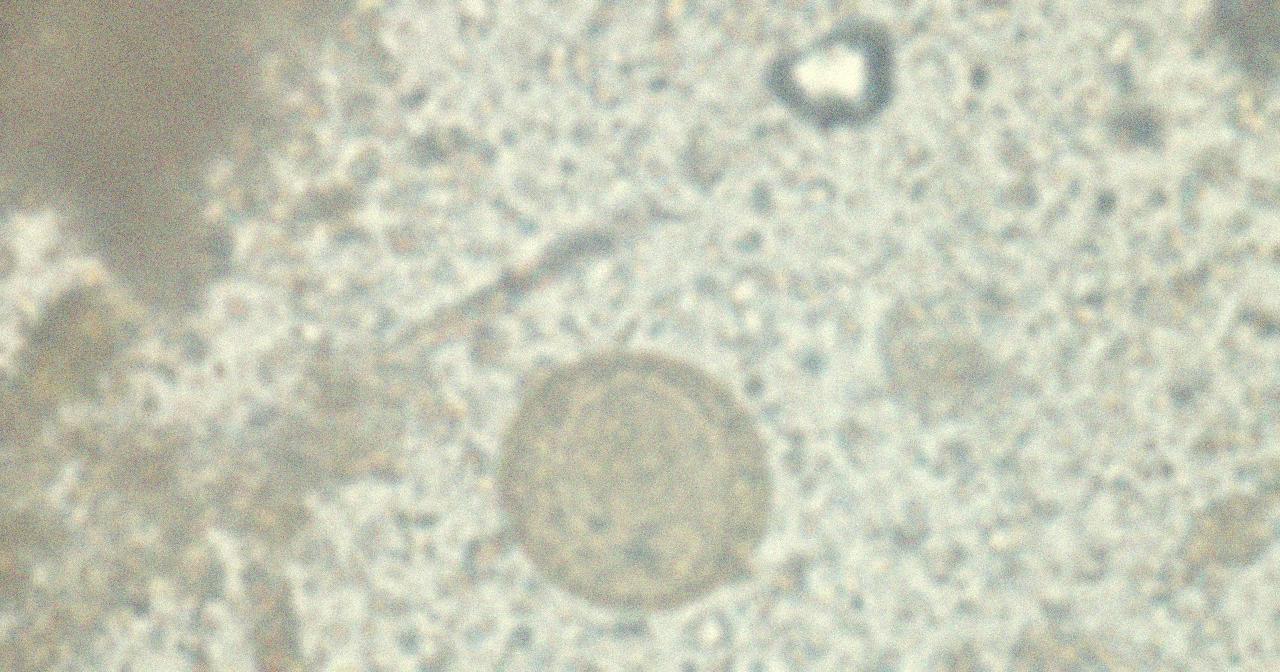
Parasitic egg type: Hymenolepis diminuta